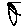
Label: circle